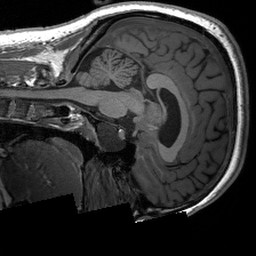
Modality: T1w
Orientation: sagittal
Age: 30
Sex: male
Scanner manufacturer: siemens
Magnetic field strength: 3 T
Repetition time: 2.3 s
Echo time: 0.00233 s